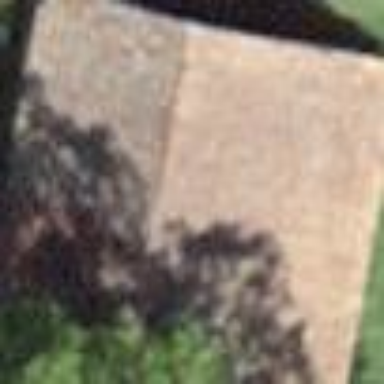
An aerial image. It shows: Barn.